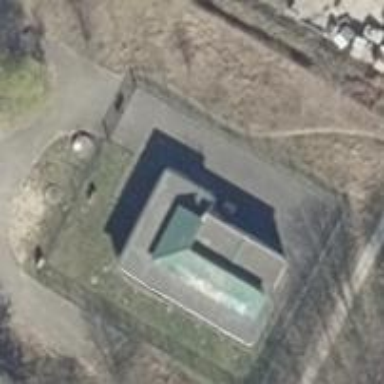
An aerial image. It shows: Service building with flat roof.